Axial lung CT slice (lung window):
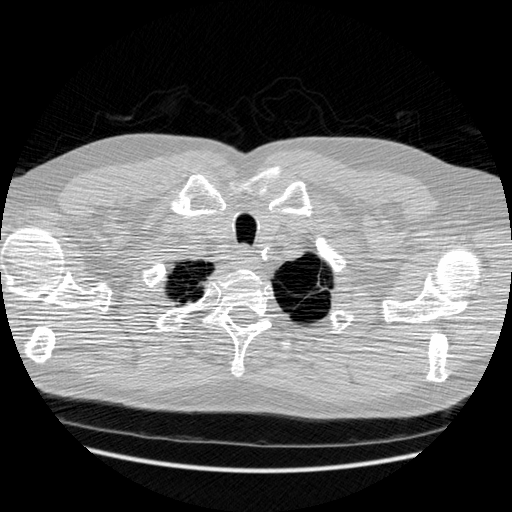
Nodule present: no